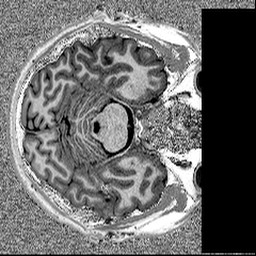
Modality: MP2RAGE
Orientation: axial
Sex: male